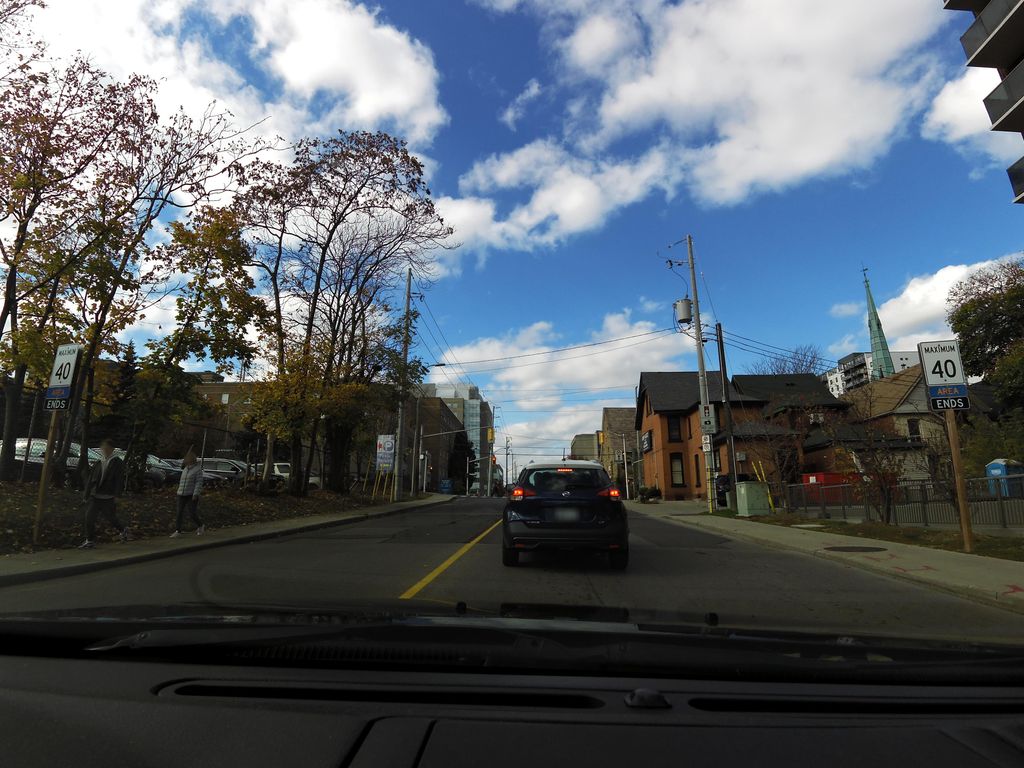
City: hamilton